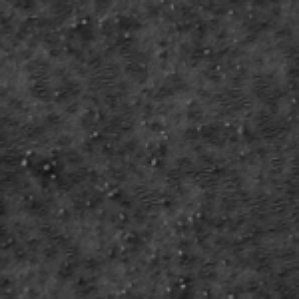
Label: frost